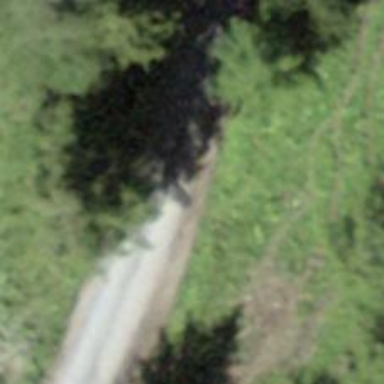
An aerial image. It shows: Unclassified road with gravel surface of grade 2 quality.